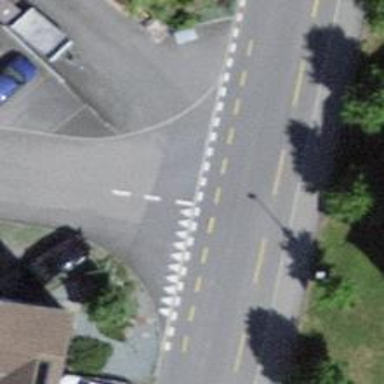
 featuring lane for cyclists on both sides."